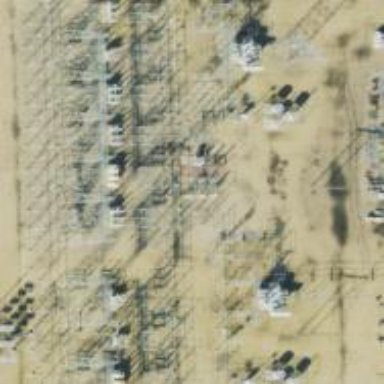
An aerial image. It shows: Switch for power supply.